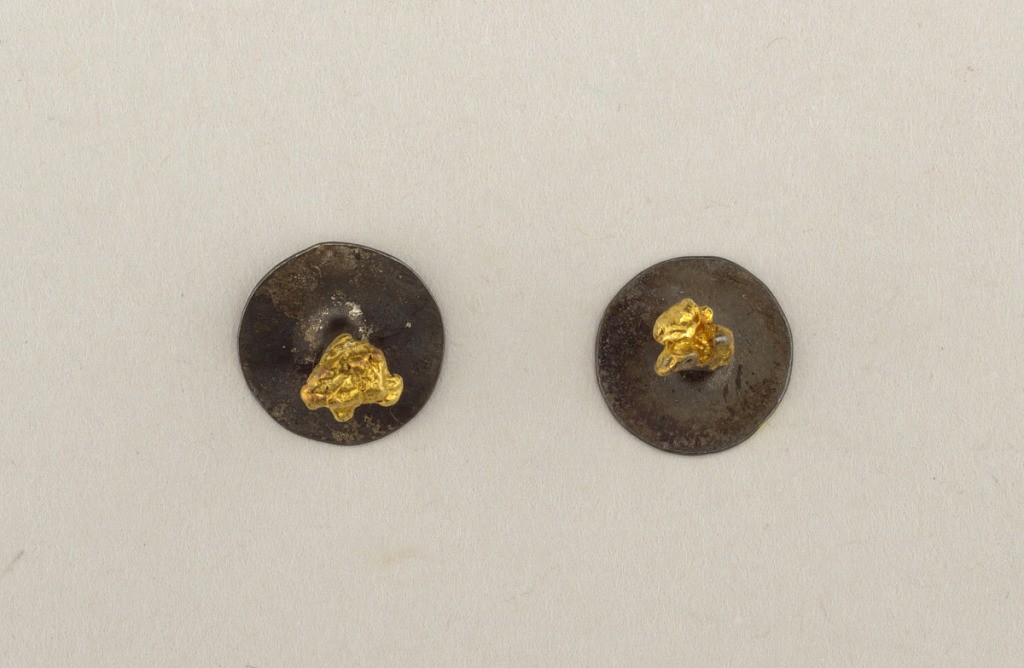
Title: Studs
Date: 19th century
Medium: Steel, gold
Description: Pair of steel studs topped with gold nuggets.